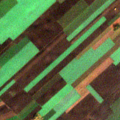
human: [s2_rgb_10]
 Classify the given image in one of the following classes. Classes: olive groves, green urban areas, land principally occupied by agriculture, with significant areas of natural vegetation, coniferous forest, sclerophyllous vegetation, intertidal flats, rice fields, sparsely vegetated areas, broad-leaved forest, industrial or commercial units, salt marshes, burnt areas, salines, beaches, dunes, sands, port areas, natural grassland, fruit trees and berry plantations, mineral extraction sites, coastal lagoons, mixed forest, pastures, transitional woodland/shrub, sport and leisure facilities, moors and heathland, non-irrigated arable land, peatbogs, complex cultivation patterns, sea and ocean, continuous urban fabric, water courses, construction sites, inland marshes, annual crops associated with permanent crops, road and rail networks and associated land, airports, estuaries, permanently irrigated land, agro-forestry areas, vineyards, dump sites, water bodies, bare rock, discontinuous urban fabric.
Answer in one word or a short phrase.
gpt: non-irrigated arable land, complex cultivation patterns